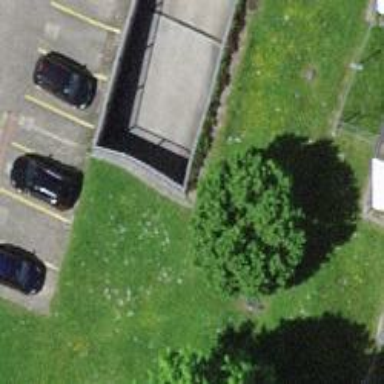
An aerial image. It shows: Parking entrance.